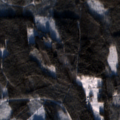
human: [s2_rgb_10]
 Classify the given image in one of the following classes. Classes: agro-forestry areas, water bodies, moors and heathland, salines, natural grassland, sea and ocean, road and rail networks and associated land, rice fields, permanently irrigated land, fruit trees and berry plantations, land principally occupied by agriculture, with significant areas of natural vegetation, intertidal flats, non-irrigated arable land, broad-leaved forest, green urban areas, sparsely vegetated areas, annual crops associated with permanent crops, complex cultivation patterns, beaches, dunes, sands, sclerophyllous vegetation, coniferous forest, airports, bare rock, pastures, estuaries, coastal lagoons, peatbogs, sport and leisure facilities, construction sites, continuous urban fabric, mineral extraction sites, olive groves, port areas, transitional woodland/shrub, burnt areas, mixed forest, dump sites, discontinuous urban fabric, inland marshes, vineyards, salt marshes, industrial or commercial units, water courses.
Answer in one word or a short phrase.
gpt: coniferous forest, mixed forest, transitional woodland/shrub